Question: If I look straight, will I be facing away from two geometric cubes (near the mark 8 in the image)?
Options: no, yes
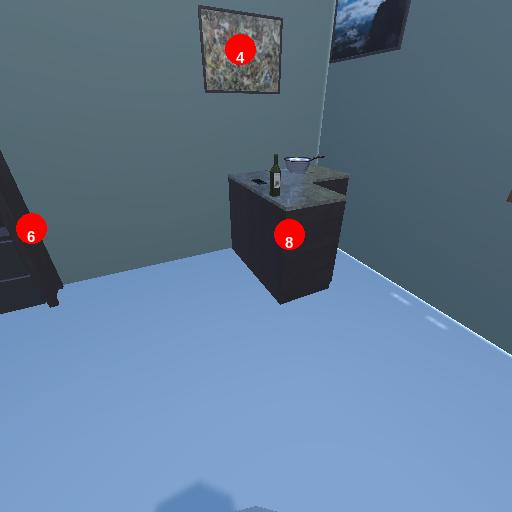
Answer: no